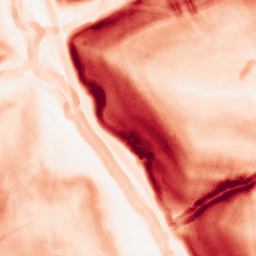
Category: morphological
Decomposition family: morphological_gradient
Decomposition parameters: size: 5
shape: disk
Upsampling method: bspline
Upsampling parameters: scale: 8
Upsampling scale: 8